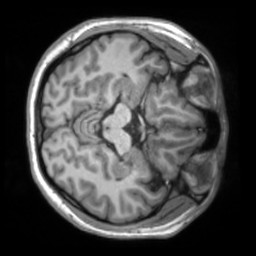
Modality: T1w
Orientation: axial
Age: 24
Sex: male
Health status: ill
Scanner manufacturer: siemens
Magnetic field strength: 3 T
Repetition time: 2.2 s
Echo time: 0.00157 s